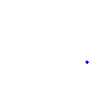
Particle: proton